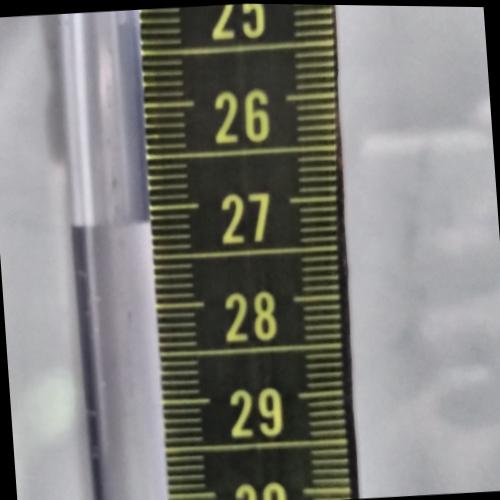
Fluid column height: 27.2 cm